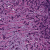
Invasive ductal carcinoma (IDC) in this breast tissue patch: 0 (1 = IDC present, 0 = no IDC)